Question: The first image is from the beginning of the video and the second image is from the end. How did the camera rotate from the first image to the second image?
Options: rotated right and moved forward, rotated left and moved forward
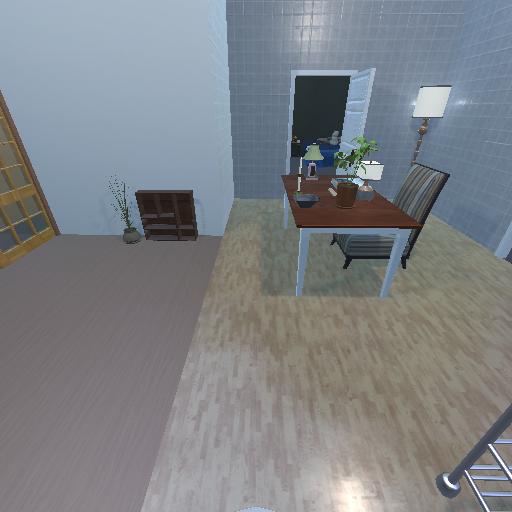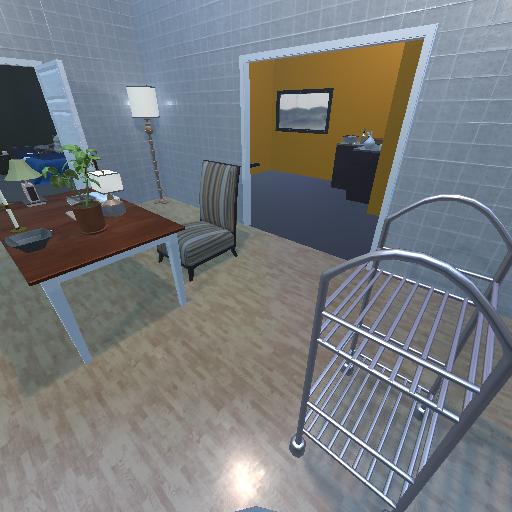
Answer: rotated right and moved forward